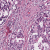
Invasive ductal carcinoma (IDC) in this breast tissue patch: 1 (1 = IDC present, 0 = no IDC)